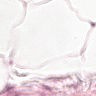
Metastatic tissue present: no